Question: Screenshot from <URL>:

It seems as though Mapbox won't render given coordinates multiple times on the same map, even if the map is zoomed out far enough to view the same latitude and longitude pairing twice. Is there a way around this?
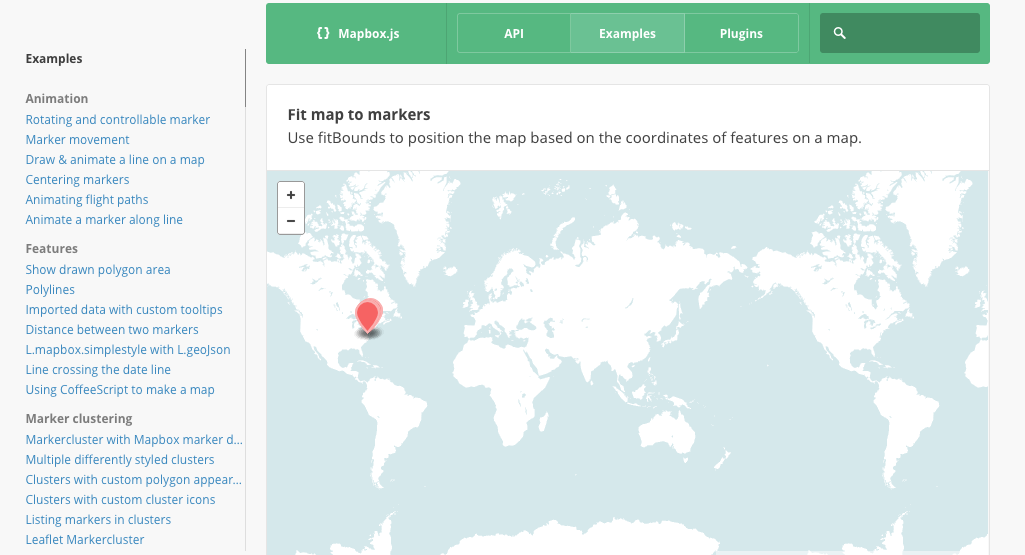
Answer: Use the 'worldCopyJump' option of 'L.mapbox.map' ('L.map'):
> With this option enabled, the map tracks when you pan to another "copy" of the world and seamlessly jumps to the original one so that all overlays like markers and vector layers are still visible.
Working example on Plunker: <URL>
Reference: <URL>